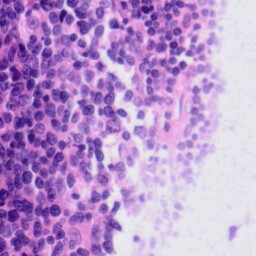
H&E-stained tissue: Tonsil